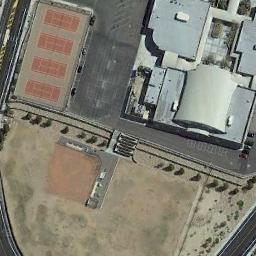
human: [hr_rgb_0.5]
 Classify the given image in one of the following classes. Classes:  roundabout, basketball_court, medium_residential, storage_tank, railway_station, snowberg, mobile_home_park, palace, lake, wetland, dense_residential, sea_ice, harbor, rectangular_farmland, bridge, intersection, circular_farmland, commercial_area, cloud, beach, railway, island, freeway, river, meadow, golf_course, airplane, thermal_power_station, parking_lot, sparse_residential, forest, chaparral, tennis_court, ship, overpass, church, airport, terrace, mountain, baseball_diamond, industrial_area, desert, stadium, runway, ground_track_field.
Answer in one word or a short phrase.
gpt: tennis_court